Question: I have created a page with a table widget which contains icon buttons that are connected to an edit page and a review page.

I would prevent App Maker from displaying the buttons permanently. The buttons should only be shown for a selected record. Is there a way to do this in CSS or do I have to add a hide/unhide script to the onclick-event of the record? I would also like to know how I can format the date in the record as dd/mm/yyyy.
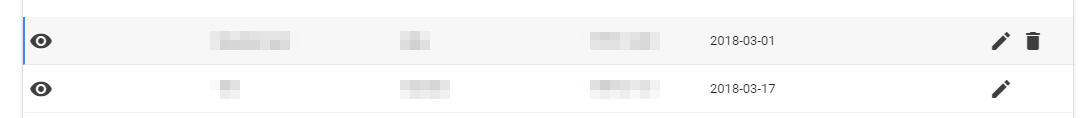
Answer: You need to add the following built-in App Maker CSS class to the button:
'visibleOnAncestorHover'. You can reverse-engineer how the delete button is implemented:
<URL>